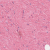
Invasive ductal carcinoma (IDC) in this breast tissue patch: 0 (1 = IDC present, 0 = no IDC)